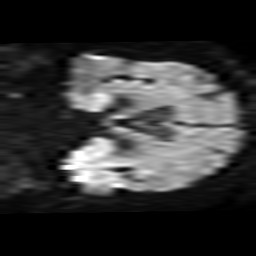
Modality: TRACE
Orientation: coronal
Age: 65
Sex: female
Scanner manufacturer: philips
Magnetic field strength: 3 T
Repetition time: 4.666 s
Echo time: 0.07675 s